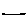
Label: line